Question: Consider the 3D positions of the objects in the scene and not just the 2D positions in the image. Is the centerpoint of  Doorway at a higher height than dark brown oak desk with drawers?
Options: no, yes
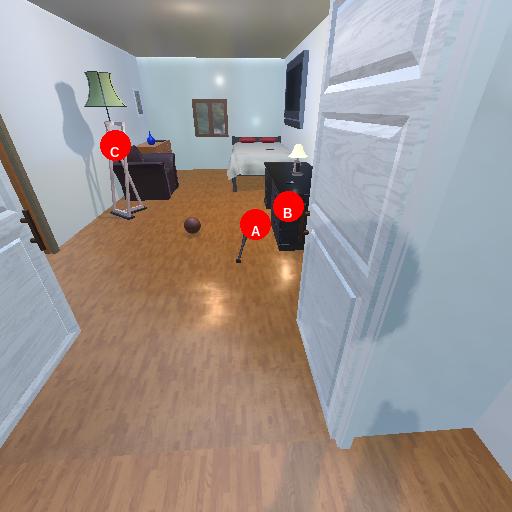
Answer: no